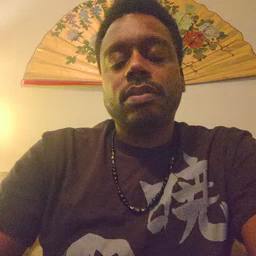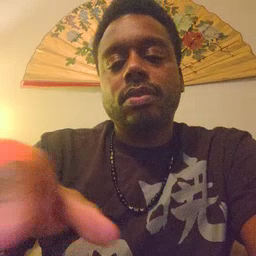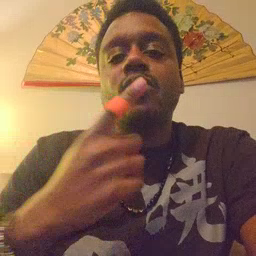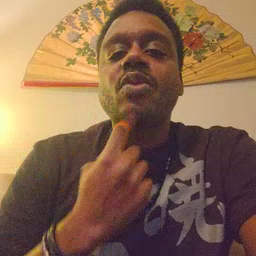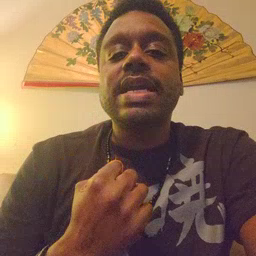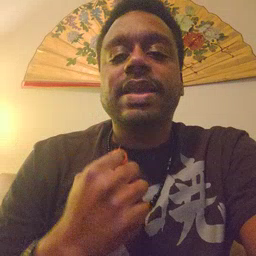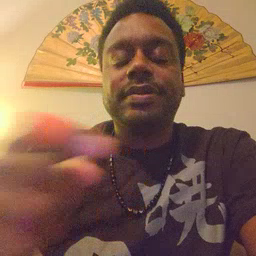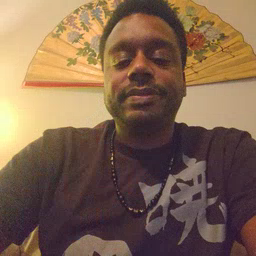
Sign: red